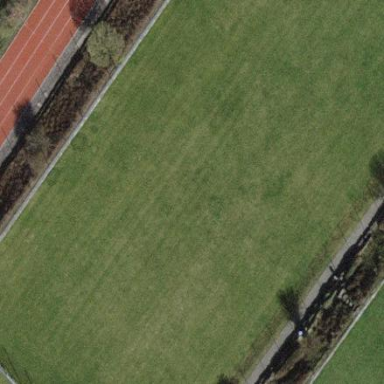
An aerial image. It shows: Soccer pitch for outdoor sports and leisure activities.